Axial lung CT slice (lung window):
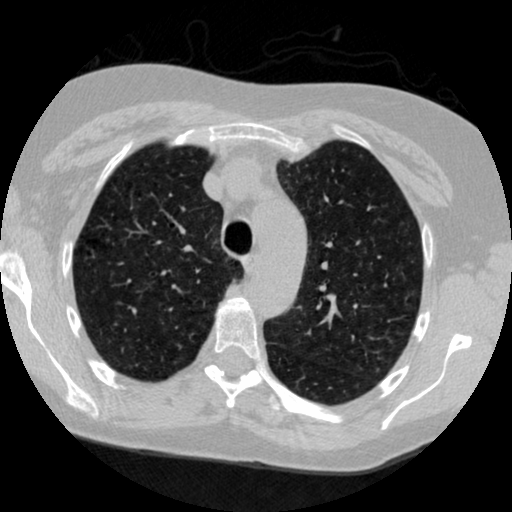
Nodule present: no